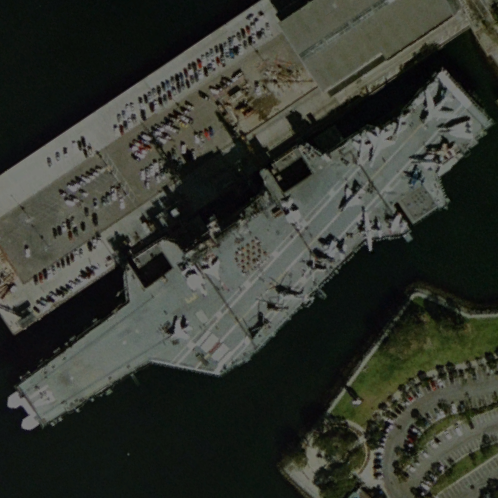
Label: aircraft_carrier